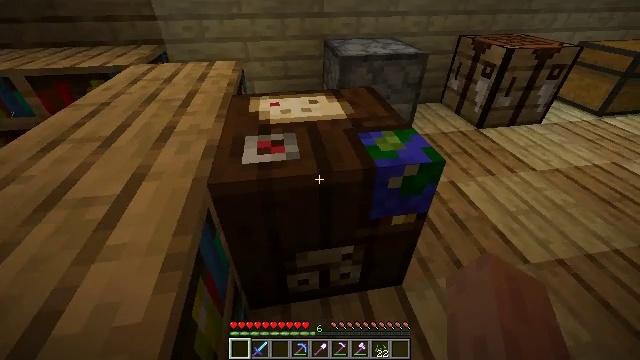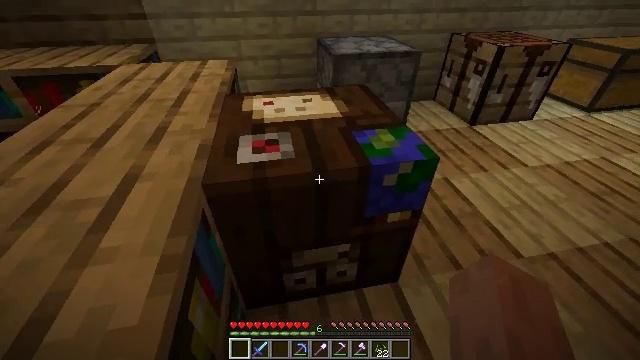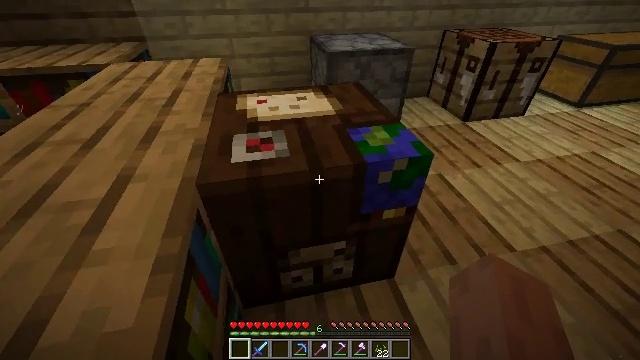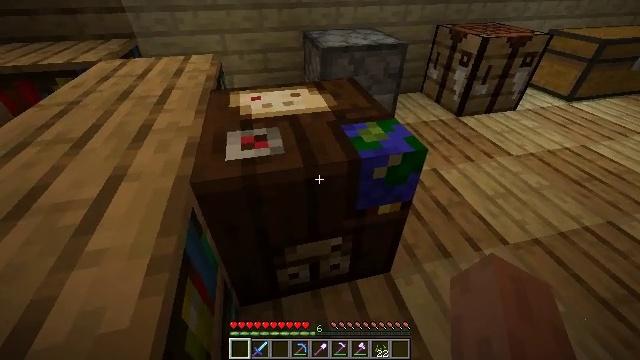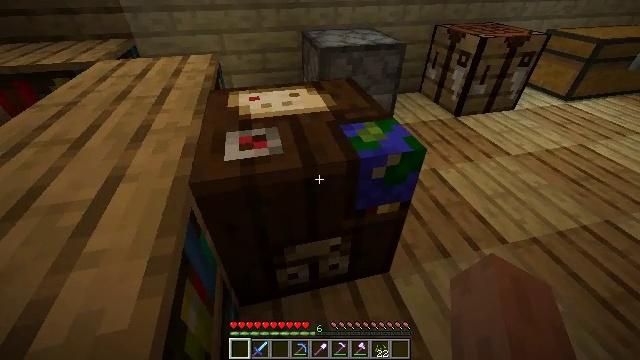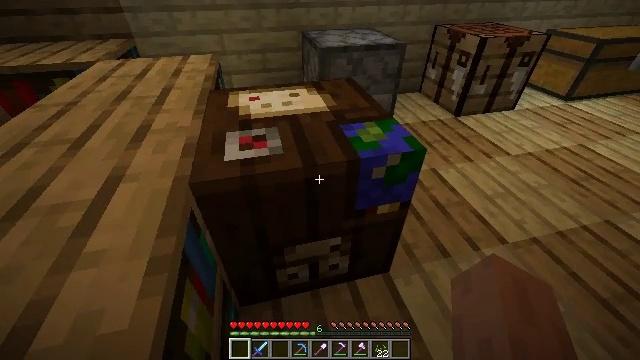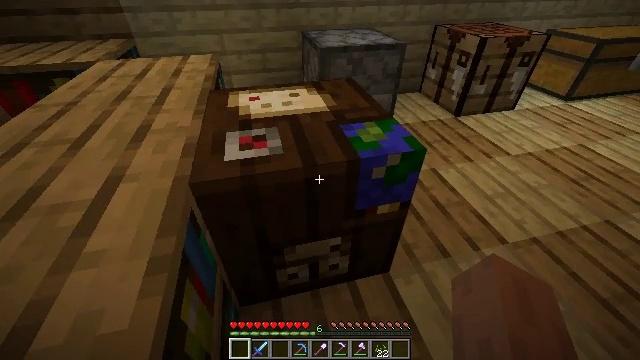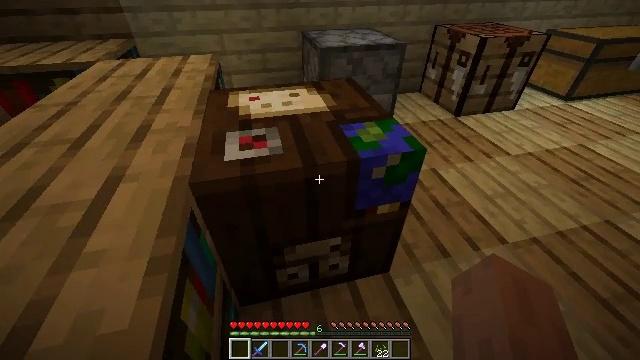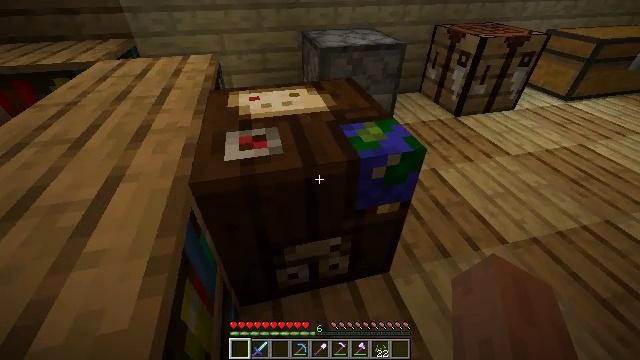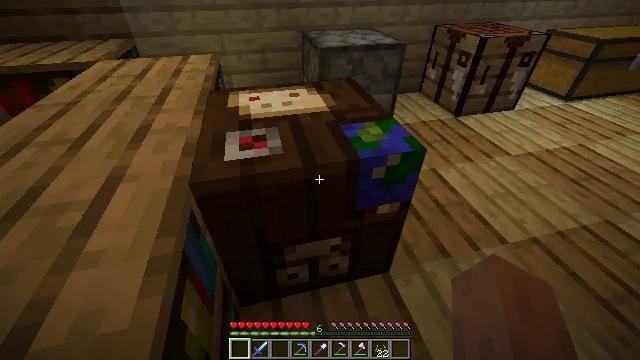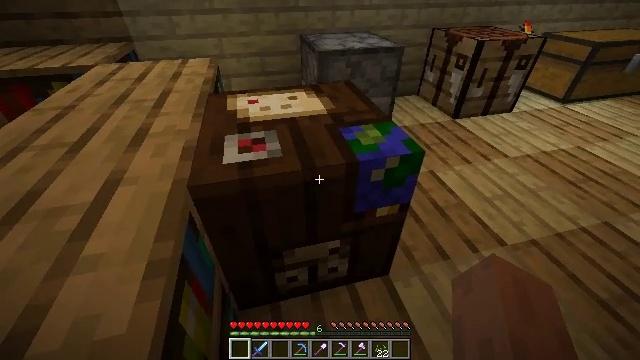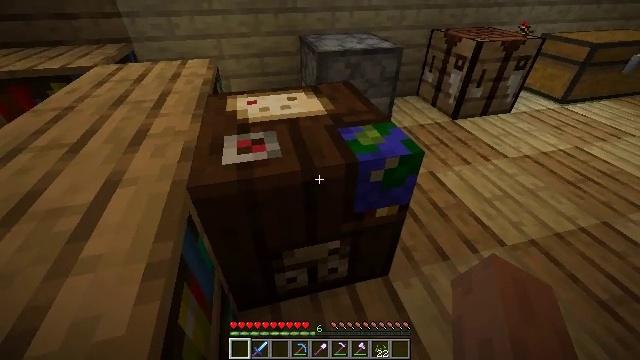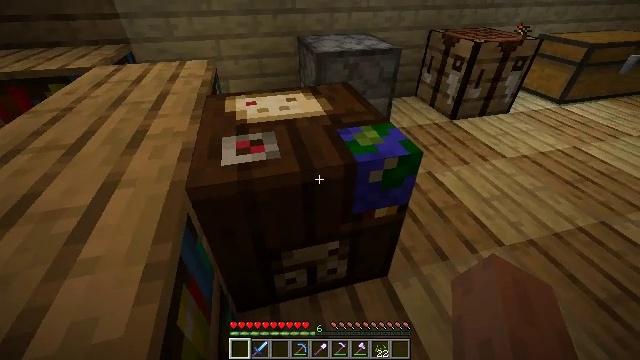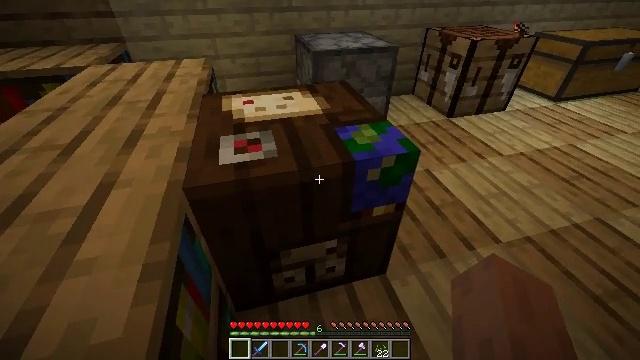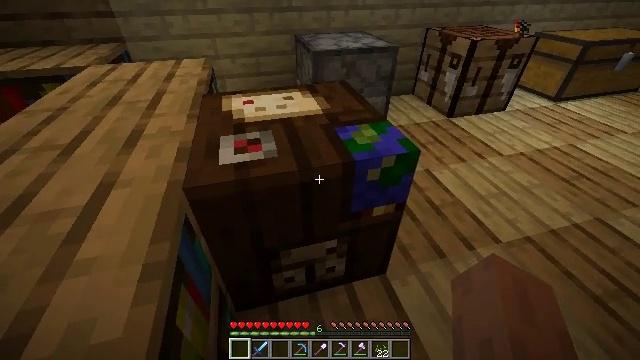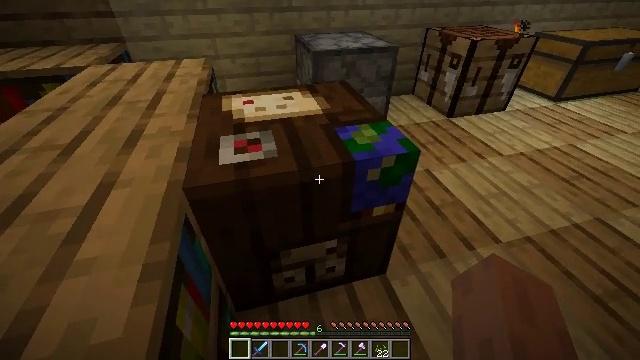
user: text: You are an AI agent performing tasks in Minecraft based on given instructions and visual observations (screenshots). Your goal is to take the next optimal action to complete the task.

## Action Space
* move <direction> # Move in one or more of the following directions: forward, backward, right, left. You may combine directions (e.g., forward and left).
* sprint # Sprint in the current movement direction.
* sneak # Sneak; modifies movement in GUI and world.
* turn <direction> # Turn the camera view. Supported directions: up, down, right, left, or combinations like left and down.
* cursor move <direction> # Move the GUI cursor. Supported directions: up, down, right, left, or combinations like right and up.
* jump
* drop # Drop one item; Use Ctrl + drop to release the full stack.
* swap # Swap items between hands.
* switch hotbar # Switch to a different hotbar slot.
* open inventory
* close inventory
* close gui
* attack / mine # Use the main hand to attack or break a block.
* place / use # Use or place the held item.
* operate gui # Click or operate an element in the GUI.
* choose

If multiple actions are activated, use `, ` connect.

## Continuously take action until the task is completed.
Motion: motion action
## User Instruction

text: Get the cartography table into your inventory.
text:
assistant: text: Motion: turn right
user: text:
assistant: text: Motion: turn right
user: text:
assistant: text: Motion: turn right
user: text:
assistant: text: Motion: no_op
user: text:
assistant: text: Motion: no_op
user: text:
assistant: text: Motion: no_op
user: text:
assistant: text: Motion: no_op
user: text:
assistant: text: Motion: no_op
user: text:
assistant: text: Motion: no_op
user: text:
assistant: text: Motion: no_op
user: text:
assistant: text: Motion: no_op
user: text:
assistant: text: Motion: no_op
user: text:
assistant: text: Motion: no_op
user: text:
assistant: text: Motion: no_op
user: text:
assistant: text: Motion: no_op
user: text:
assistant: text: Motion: no_op
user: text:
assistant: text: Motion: move forward
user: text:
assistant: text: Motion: move forward
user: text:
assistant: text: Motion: move forward
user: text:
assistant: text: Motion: move forward
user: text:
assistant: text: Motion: move forward
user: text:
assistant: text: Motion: turn left
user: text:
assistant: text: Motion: turn left and down
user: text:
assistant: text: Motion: turn left and down
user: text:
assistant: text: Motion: no_op
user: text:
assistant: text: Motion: turn left and down
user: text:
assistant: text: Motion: no_op
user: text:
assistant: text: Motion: turn left and down
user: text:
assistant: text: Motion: no_op
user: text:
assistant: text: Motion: no_op